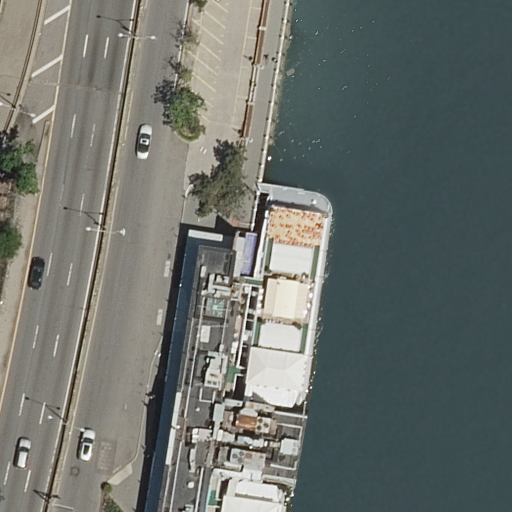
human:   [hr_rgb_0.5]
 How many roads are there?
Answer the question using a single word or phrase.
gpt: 6

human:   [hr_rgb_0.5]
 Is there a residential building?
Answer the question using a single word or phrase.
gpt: yes

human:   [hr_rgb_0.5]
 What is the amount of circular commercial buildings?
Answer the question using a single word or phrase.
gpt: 0

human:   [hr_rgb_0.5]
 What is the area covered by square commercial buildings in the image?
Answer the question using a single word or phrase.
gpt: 0m2

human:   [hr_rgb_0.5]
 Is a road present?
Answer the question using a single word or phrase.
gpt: yes

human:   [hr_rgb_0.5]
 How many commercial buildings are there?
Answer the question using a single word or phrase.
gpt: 0

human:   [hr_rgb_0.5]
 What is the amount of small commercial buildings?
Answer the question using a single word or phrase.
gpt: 0

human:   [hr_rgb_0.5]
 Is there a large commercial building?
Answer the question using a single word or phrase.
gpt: no

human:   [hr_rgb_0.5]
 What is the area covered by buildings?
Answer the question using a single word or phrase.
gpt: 844m2

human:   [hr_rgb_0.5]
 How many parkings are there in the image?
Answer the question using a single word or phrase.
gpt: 1

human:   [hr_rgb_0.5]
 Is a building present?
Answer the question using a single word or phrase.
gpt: yes

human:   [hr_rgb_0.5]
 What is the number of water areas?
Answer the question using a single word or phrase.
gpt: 1

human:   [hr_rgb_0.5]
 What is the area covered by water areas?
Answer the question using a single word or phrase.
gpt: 4429m2

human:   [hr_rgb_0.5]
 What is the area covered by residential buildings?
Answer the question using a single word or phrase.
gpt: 844m2

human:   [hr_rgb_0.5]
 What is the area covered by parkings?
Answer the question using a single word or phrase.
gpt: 1598m2

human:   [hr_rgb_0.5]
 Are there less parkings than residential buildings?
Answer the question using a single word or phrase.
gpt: no

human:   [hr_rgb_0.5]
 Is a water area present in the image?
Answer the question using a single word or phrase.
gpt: yes

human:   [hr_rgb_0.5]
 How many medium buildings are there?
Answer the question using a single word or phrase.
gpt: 0

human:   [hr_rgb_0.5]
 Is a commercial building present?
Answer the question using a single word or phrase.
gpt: no

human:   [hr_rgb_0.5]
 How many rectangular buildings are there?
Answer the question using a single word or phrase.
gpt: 0

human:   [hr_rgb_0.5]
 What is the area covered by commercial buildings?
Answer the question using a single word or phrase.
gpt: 0m2

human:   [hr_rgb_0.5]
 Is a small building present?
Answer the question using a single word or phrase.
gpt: no

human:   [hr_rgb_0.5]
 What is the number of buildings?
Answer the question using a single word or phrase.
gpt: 1

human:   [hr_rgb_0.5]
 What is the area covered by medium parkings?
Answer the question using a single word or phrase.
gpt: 0m2

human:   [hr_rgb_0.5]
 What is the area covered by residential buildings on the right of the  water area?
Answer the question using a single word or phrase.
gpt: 0m2

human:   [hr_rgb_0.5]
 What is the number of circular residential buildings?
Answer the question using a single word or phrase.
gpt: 0

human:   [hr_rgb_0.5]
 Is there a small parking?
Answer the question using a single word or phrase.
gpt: no

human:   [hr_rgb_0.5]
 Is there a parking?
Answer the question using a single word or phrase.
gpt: yes

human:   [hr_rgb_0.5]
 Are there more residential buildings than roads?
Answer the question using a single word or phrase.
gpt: no

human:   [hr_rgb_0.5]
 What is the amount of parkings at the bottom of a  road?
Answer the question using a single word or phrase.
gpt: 0

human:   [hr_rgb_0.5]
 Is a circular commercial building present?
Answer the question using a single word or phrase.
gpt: no

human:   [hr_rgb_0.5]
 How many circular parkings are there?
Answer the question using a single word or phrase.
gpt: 0

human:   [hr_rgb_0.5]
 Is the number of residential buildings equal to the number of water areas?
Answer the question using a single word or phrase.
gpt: yes

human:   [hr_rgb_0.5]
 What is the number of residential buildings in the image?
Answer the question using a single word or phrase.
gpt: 1

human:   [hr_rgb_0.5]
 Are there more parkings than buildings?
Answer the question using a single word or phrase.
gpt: no

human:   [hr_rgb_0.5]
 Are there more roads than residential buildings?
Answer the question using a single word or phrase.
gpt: yes

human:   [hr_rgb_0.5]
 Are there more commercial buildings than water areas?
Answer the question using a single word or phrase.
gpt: no

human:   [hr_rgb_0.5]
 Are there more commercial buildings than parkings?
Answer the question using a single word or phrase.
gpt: no

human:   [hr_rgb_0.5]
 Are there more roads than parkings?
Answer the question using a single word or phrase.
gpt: yes

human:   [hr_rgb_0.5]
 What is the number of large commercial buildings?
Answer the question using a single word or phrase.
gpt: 0

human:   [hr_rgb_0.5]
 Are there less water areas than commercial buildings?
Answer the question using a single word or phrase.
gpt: no

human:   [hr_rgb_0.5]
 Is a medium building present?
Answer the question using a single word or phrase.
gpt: no

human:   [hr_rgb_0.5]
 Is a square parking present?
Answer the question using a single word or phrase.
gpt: no

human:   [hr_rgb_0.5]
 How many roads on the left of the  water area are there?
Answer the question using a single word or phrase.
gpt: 6

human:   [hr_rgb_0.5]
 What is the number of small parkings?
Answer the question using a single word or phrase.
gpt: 0

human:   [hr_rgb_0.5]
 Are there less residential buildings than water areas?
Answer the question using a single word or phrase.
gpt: no

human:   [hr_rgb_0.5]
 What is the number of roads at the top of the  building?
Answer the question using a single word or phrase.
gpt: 6

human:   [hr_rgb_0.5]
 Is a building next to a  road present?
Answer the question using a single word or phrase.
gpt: yes

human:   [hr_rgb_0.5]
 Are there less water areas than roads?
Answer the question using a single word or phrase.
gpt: yes

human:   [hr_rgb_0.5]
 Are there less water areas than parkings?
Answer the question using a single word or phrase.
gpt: no

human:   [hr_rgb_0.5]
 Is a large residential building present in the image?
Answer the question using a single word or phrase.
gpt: yes

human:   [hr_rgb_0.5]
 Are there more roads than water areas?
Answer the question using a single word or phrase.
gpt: yes

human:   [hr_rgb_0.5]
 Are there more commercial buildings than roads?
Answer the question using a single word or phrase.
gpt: no

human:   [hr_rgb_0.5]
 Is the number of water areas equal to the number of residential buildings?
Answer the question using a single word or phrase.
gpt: yes

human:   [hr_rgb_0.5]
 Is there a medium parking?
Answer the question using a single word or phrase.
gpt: no

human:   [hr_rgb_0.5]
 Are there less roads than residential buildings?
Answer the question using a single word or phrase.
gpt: no

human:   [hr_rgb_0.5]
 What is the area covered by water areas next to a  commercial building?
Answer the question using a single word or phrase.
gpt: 0m2

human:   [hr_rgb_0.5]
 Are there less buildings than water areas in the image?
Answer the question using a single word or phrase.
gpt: no

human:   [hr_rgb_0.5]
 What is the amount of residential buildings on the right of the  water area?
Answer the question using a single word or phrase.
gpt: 0

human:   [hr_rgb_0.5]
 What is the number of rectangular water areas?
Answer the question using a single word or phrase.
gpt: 0

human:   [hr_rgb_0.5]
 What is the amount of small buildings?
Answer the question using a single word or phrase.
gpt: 0

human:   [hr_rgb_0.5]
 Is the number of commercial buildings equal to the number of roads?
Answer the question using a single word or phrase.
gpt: no

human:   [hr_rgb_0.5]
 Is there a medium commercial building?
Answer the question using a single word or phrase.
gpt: no

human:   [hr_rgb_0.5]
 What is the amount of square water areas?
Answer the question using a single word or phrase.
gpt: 0